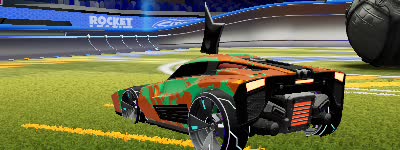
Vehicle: breakout